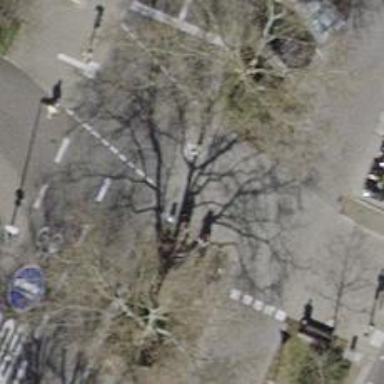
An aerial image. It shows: Bollard.